Question: I've got a problem on an older Mac with OS X 10.5.8 "Leopard".
Loading a specific java class is failing with 'Exception in thread "main" java.lang.UnsupportedClassVersionError: Bad version number in .class file' and I know that this normaly states that the java classes are compiled for a higher JVM than the one currently installed.
However, I compiled the classes for Java 6 using JDK 6 and the Mac got Java 6 installed!
This is what 'java -version' says on the Mac:
'''
bih37-4:~ bih37$ java -version
java version "1.6.0_26"
Java(TM) SE Runtime Environment (build 1.6.0_26-b03-384-9M3425)
Java HotSpot(TM) 64-Bit Server VM (build 20.1-b02-384, mixed mode)
'''
And this is how i compiled the java classes with ant 1.7 on a windows system with JDK 1.6.0_43:
'''
<target name="compile" depends="clean">
<javac srcdir="src" destdir="bin" target="1.6" encoding="utf-8">
<classpath refid="classpath.base" />
</javac>
</target>
'''
AFAIK everything should run very smooth, and so it does on Windows 7 and on OS X Mavericks but NOT on OS X 10.5 "Leopard".
To be sure I don't forget something: This is a screenshot of the Java settings on the "Leopard" system:

Any ideas?
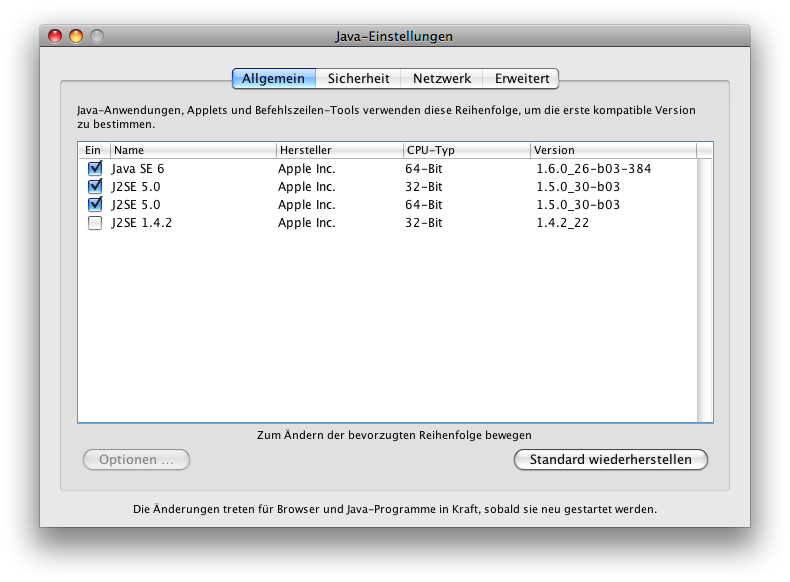
Answer: Was all my fault.
Thanks to Dirks question reg. the startup process I double-checked the bash launcher script which my colleague wrote and saw that he starts java with '/Library/Java/Home/bin/java -jar ...' instead of using only 'java -jar ...'.
While 'java' points to the Java 6 JDK, '/Library/Java/Home/bin/java' still points to old Java 5. Bummer! :-(
With using 'java -jar ...' instead in the bash script, everything works fine now...